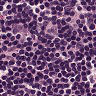
Metastatic tissue present: no